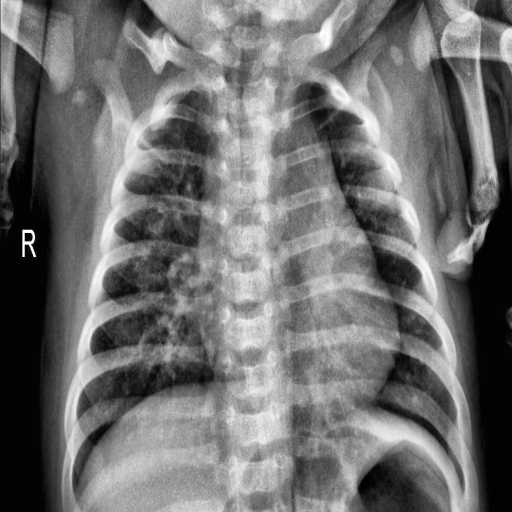
Finding: PNEUMONIA